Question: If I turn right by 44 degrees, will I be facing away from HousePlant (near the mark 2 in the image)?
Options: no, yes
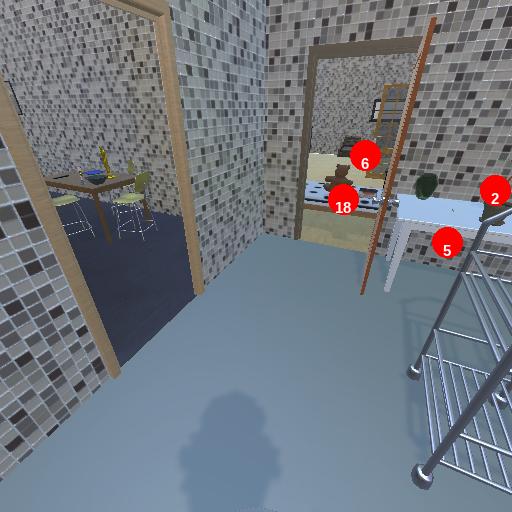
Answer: no